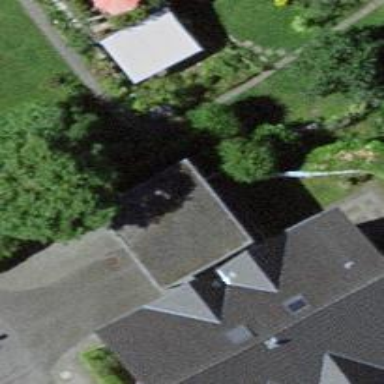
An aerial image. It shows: Garage.